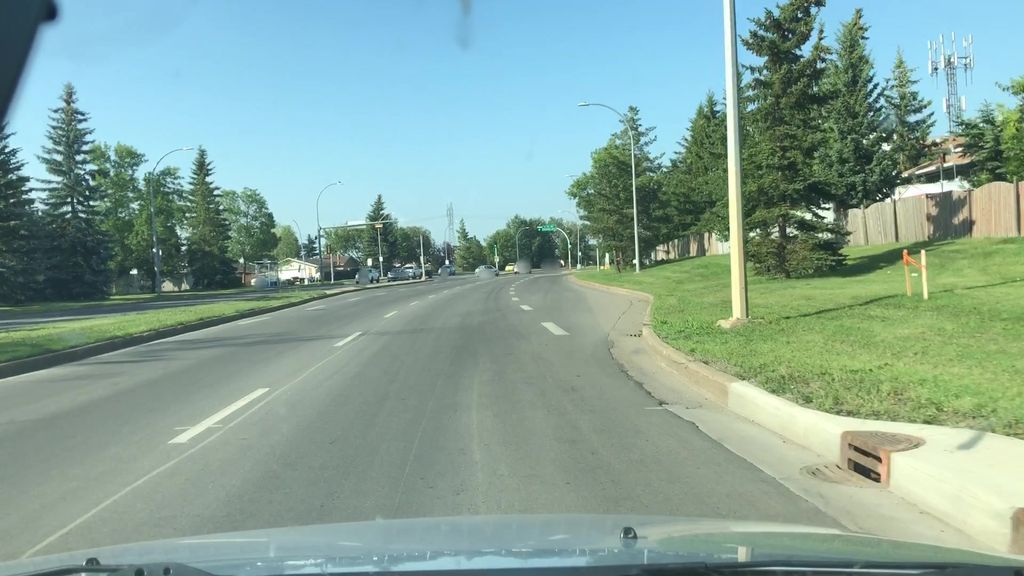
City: edmonton